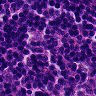
Metastatic tissue present: no